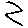
Label: zigzag